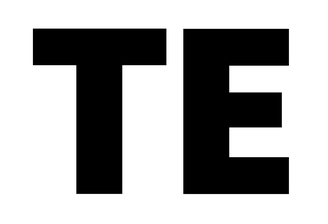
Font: Poppins-ExtraBold